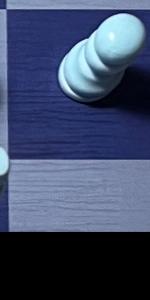
Label: Empty